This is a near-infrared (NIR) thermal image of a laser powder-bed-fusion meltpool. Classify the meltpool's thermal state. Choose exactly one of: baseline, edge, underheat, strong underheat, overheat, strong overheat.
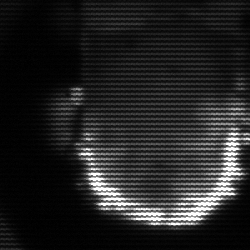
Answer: baseline